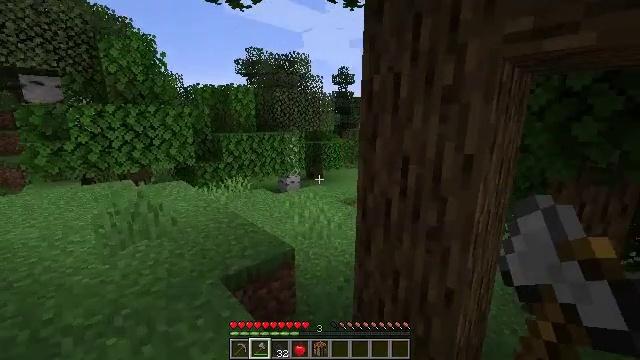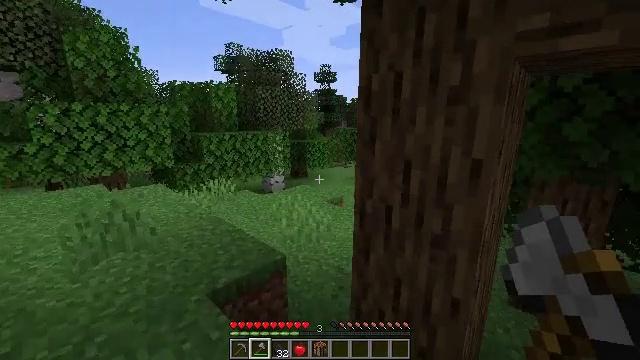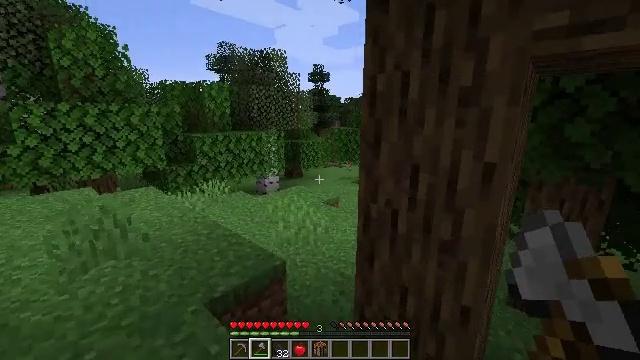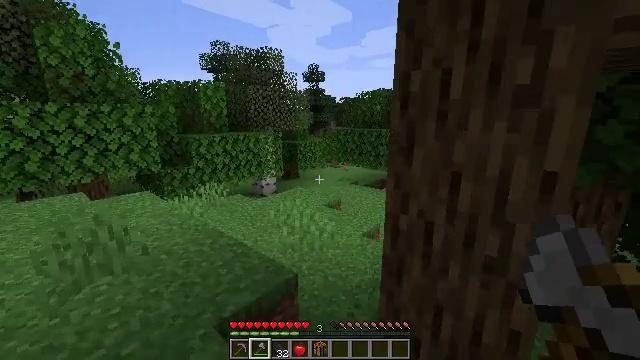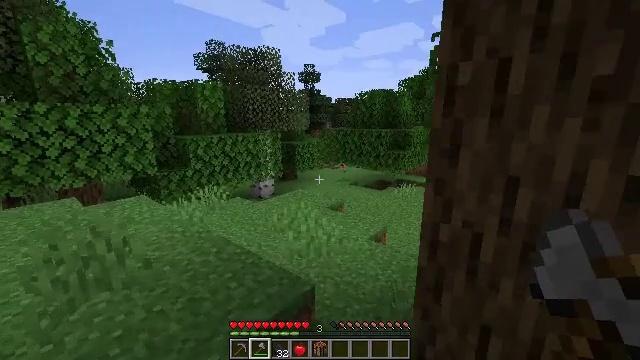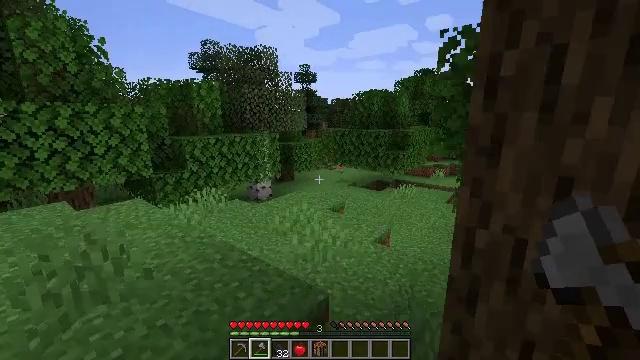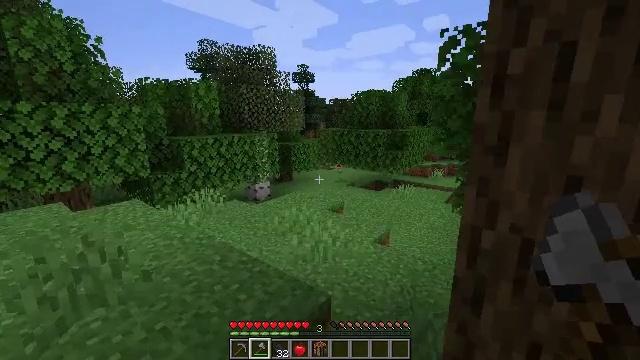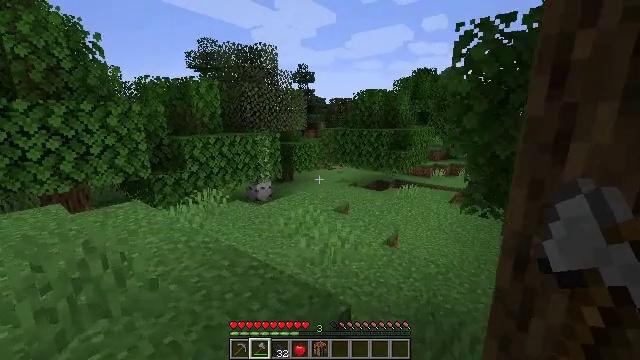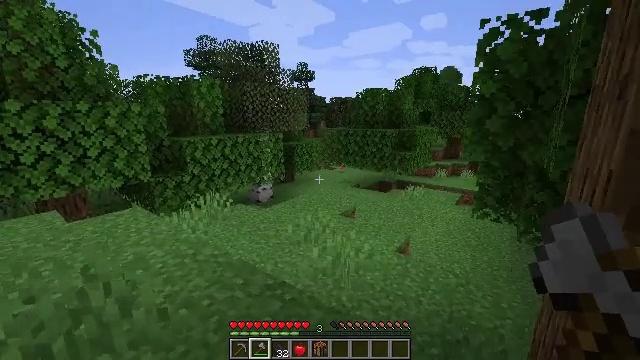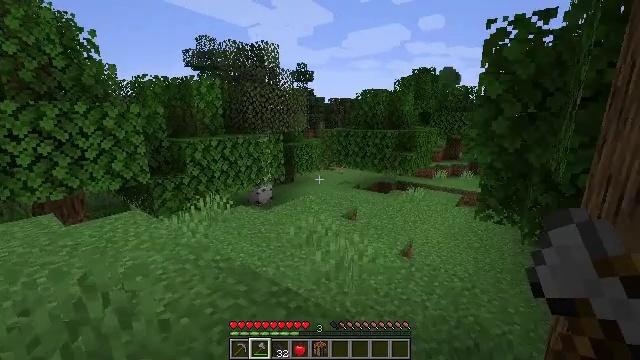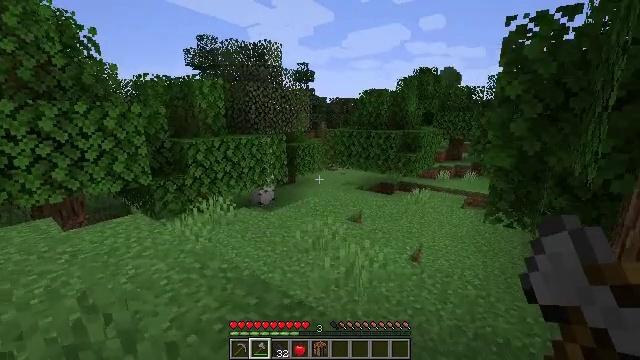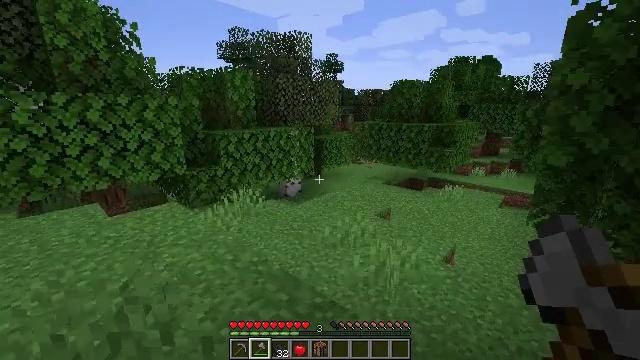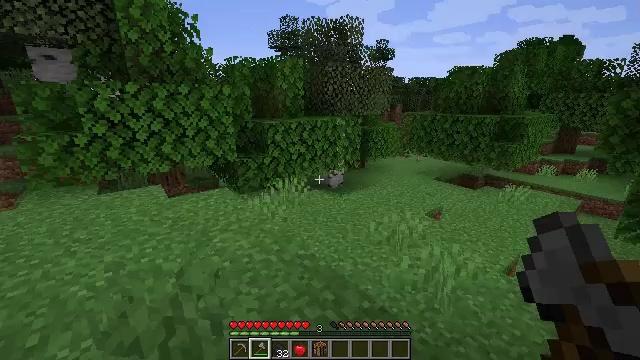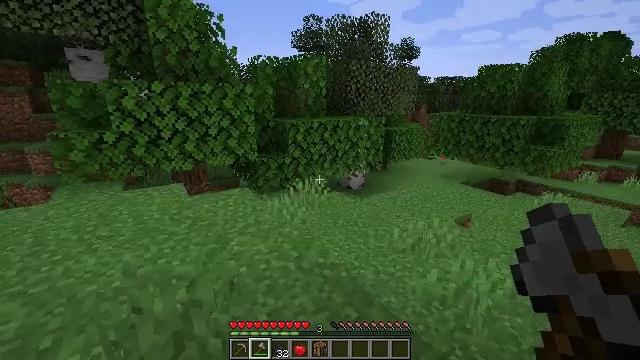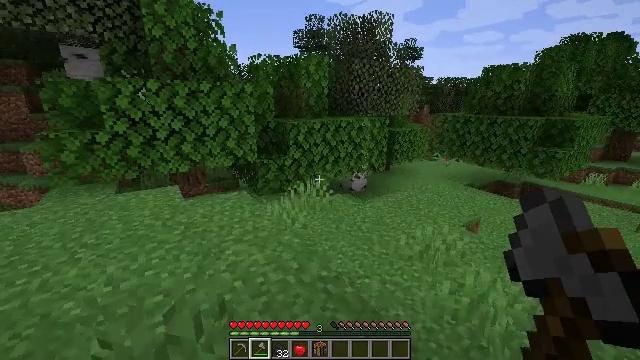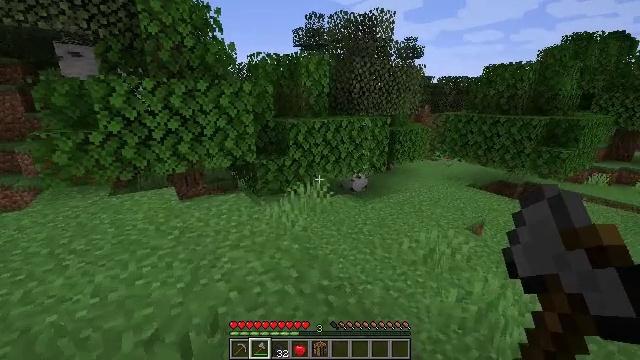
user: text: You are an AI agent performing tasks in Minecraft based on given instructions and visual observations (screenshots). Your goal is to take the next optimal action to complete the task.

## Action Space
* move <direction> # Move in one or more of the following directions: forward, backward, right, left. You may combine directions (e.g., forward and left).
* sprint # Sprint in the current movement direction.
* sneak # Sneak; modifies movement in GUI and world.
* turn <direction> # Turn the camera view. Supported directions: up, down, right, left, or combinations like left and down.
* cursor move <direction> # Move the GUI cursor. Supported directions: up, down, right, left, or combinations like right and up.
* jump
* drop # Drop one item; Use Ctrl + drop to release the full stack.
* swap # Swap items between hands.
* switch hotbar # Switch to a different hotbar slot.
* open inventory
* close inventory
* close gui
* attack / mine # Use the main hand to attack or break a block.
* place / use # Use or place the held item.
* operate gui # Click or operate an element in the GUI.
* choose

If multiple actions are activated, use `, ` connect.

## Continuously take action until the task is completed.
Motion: motion action
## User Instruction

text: Kill the salmon.
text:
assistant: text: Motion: move forward and move left, turn right
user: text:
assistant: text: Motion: move forward and move left, turn right
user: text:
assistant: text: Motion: move forward and move left, turn right
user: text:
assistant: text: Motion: move forward and move left, turn right
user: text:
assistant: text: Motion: move forward and move left, turn right
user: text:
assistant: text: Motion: move forward and move left
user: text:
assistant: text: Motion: move forward and move left
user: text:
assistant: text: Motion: move forward and move left
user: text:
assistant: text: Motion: move forward and move left
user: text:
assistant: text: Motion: move forward and move left
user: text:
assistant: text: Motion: move forward and move left, turn left and down
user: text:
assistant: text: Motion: move forward, turn left and down
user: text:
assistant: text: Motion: move forward, turn left
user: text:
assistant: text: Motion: move forward
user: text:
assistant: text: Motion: move forward
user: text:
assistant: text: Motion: move forward
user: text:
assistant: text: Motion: move forward
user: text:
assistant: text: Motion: move forward
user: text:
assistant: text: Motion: move forward
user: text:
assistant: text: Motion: move forward
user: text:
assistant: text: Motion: move forward
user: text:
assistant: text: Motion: move forward
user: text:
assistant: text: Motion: move forward and move right, turn left
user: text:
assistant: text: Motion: move forward and move right, turn left
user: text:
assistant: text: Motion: move right, turn left and up
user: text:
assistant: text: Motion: move right, turn left
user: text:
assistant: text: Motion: move right
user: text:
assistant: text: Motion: move right
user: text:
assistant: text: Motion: move right
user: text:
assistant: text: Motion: move right